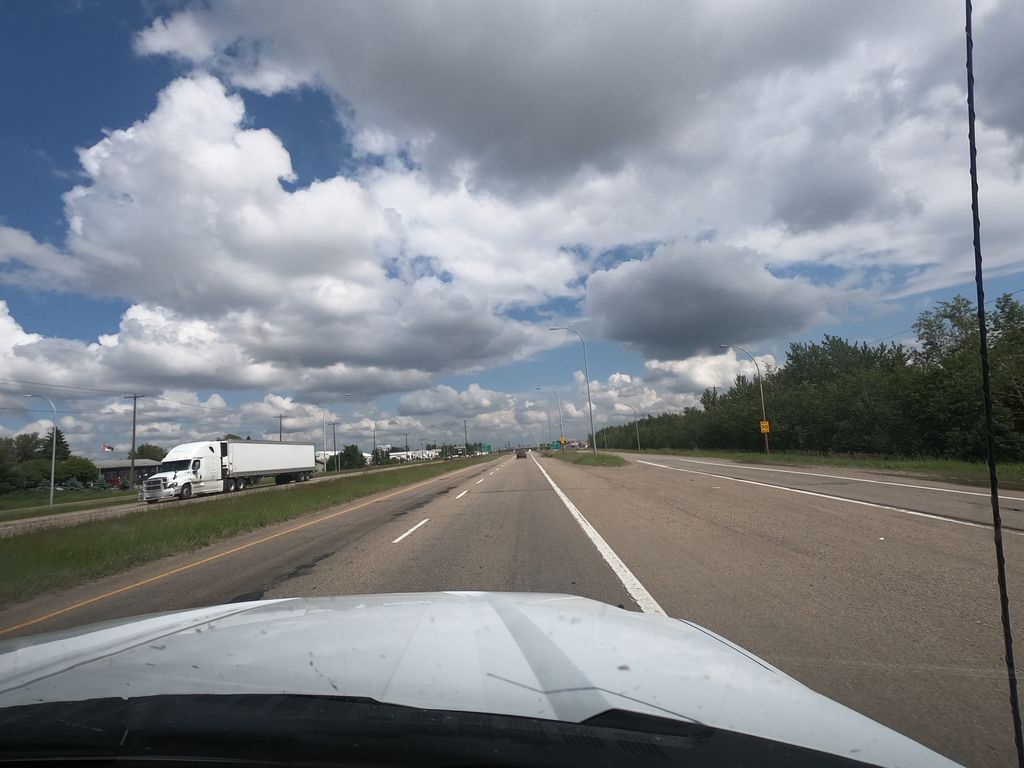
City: edmonton